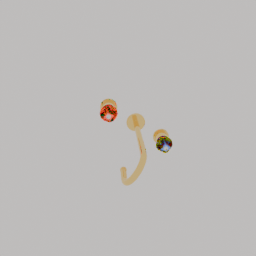
Label: appliances